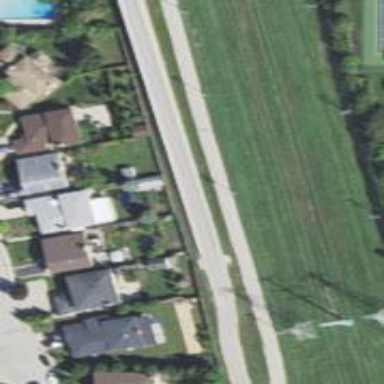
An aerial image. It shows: Asphalt cycleway running alongside abandoned railway.